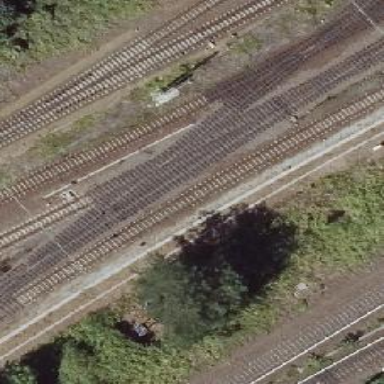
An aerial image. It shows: Rail siding with electrified contact lines.